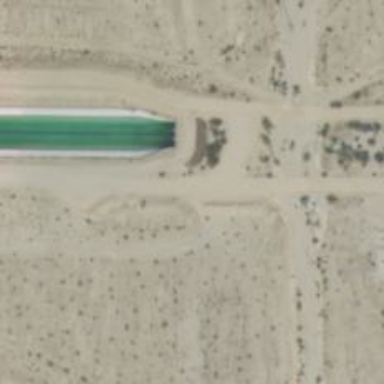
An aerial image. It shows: Culvert tunnel for water canal.